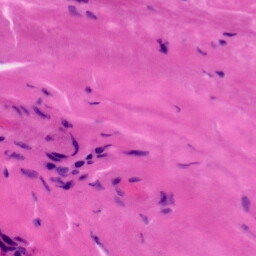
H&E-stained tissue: Tonsil